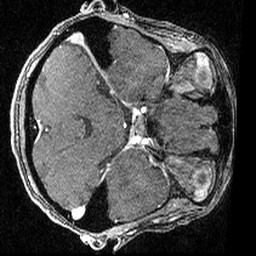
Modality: angio
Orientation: axial
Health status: ill
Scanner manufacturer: siemens
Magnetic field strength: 3 T
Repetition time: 0.022 s
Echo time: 0.00395 s